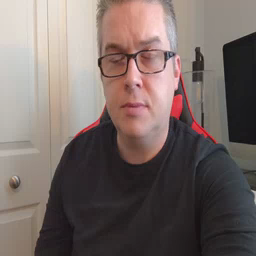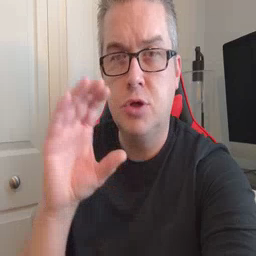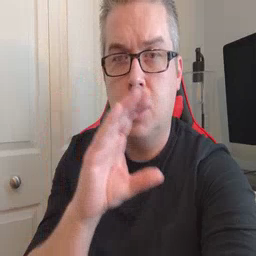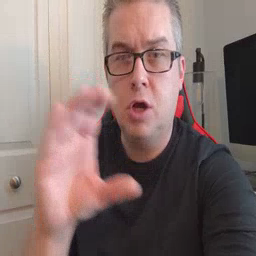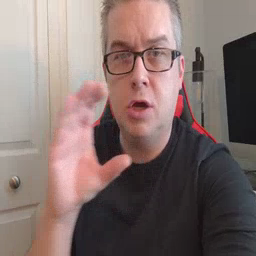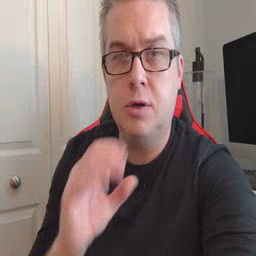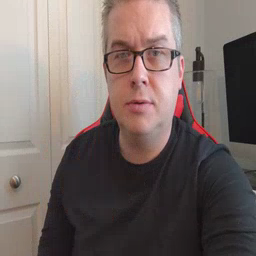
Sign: chocolate